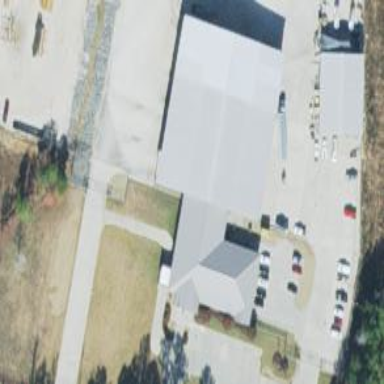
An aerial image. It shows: Commercial building.